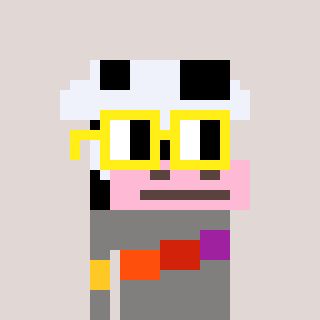
a pixel art character with square yellow glasses, a cow-shaped head and a bluegrey-colored body on a warm background